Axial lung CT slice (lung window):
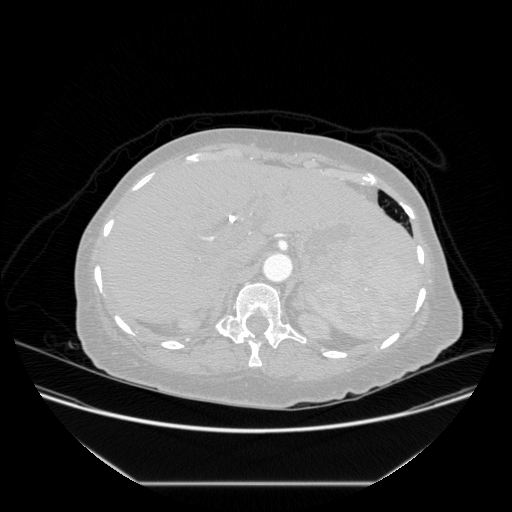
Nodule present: no